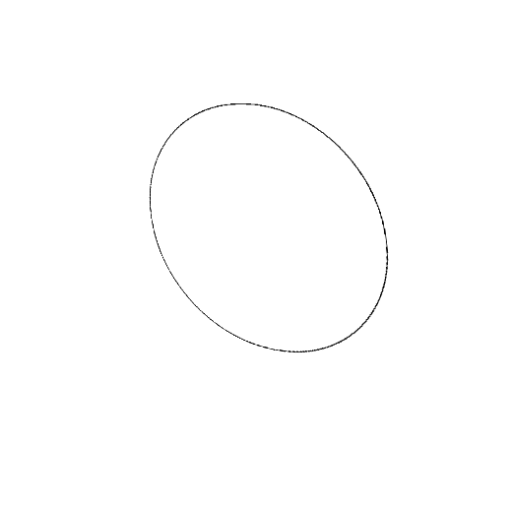
Crossing number: 0